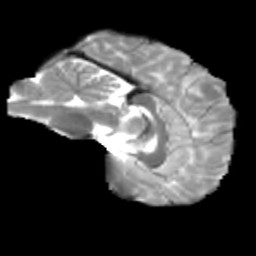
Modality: T2w
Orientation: sagittal
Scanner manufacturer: siemens
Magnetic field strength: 3 T
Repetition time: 4 s
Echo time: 0.0594 s